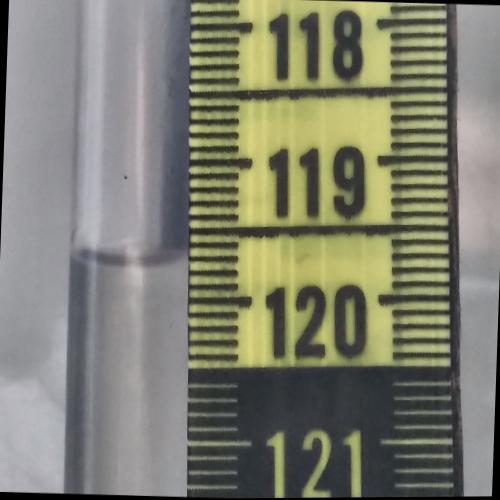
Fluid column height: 119.7 cm